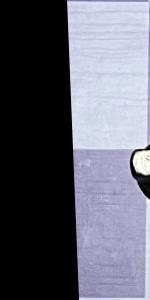
Label: Empty